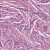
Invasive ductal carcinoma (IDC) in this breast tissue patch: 1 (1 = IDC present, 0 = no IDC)